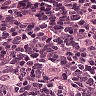
Metastatic tissue present: no